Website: ulta-beauty
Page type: customer-info-address
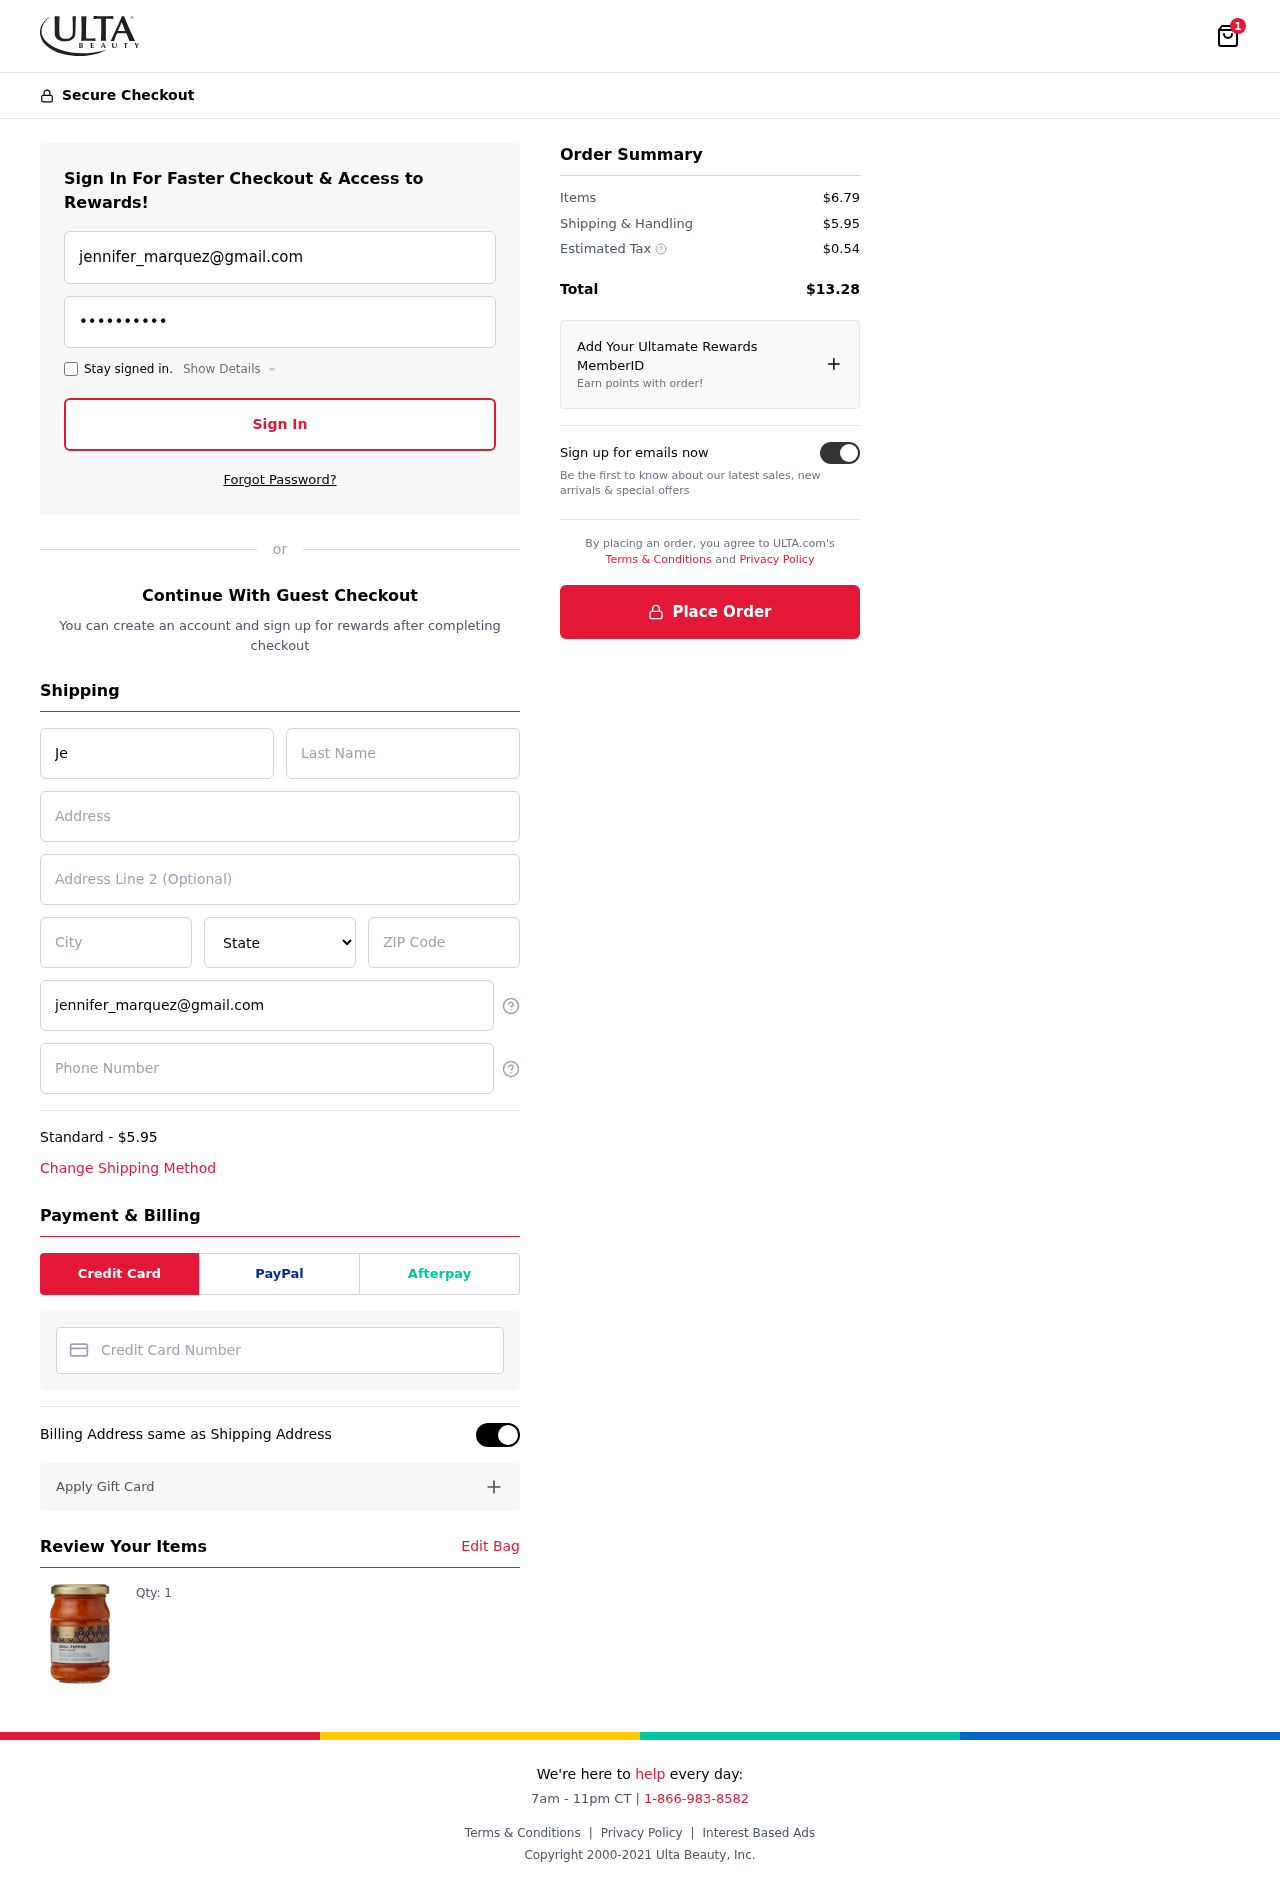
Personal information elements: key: PII_CARD_NUMBER
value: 5264 0767 0277 5834
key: PII_CITY
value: Weaverburgh
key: PII_EMAIL
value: jennifer_marquez@gmail.com
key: PII_FIRSTNAME
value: Jennifer
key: PII_LASTNAME
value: Marquez
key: PII_PHONE
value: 7835991416
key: PII_POSTCODE
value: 01610
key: PII_STATE
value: New Mexico
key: PII_STREET
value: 1413 Cox Mission
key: PII_STREET2
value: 4701 Juarez Mountain Suite 488
Product elements: key: PRODUCT1_QUANTITY
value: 1
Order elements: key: ORDER_NUM_ITEMS
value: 1
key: ORDER_SHIPPING_COST
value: $5.95
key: ORDER_ITEMS_TOTAL
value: $6.79
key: ORDER_SHIPPING_COST2
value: $5.95
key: ORDER_TAX
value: $0.54
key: ORDER_TOTAL
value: $13.28